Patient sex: M
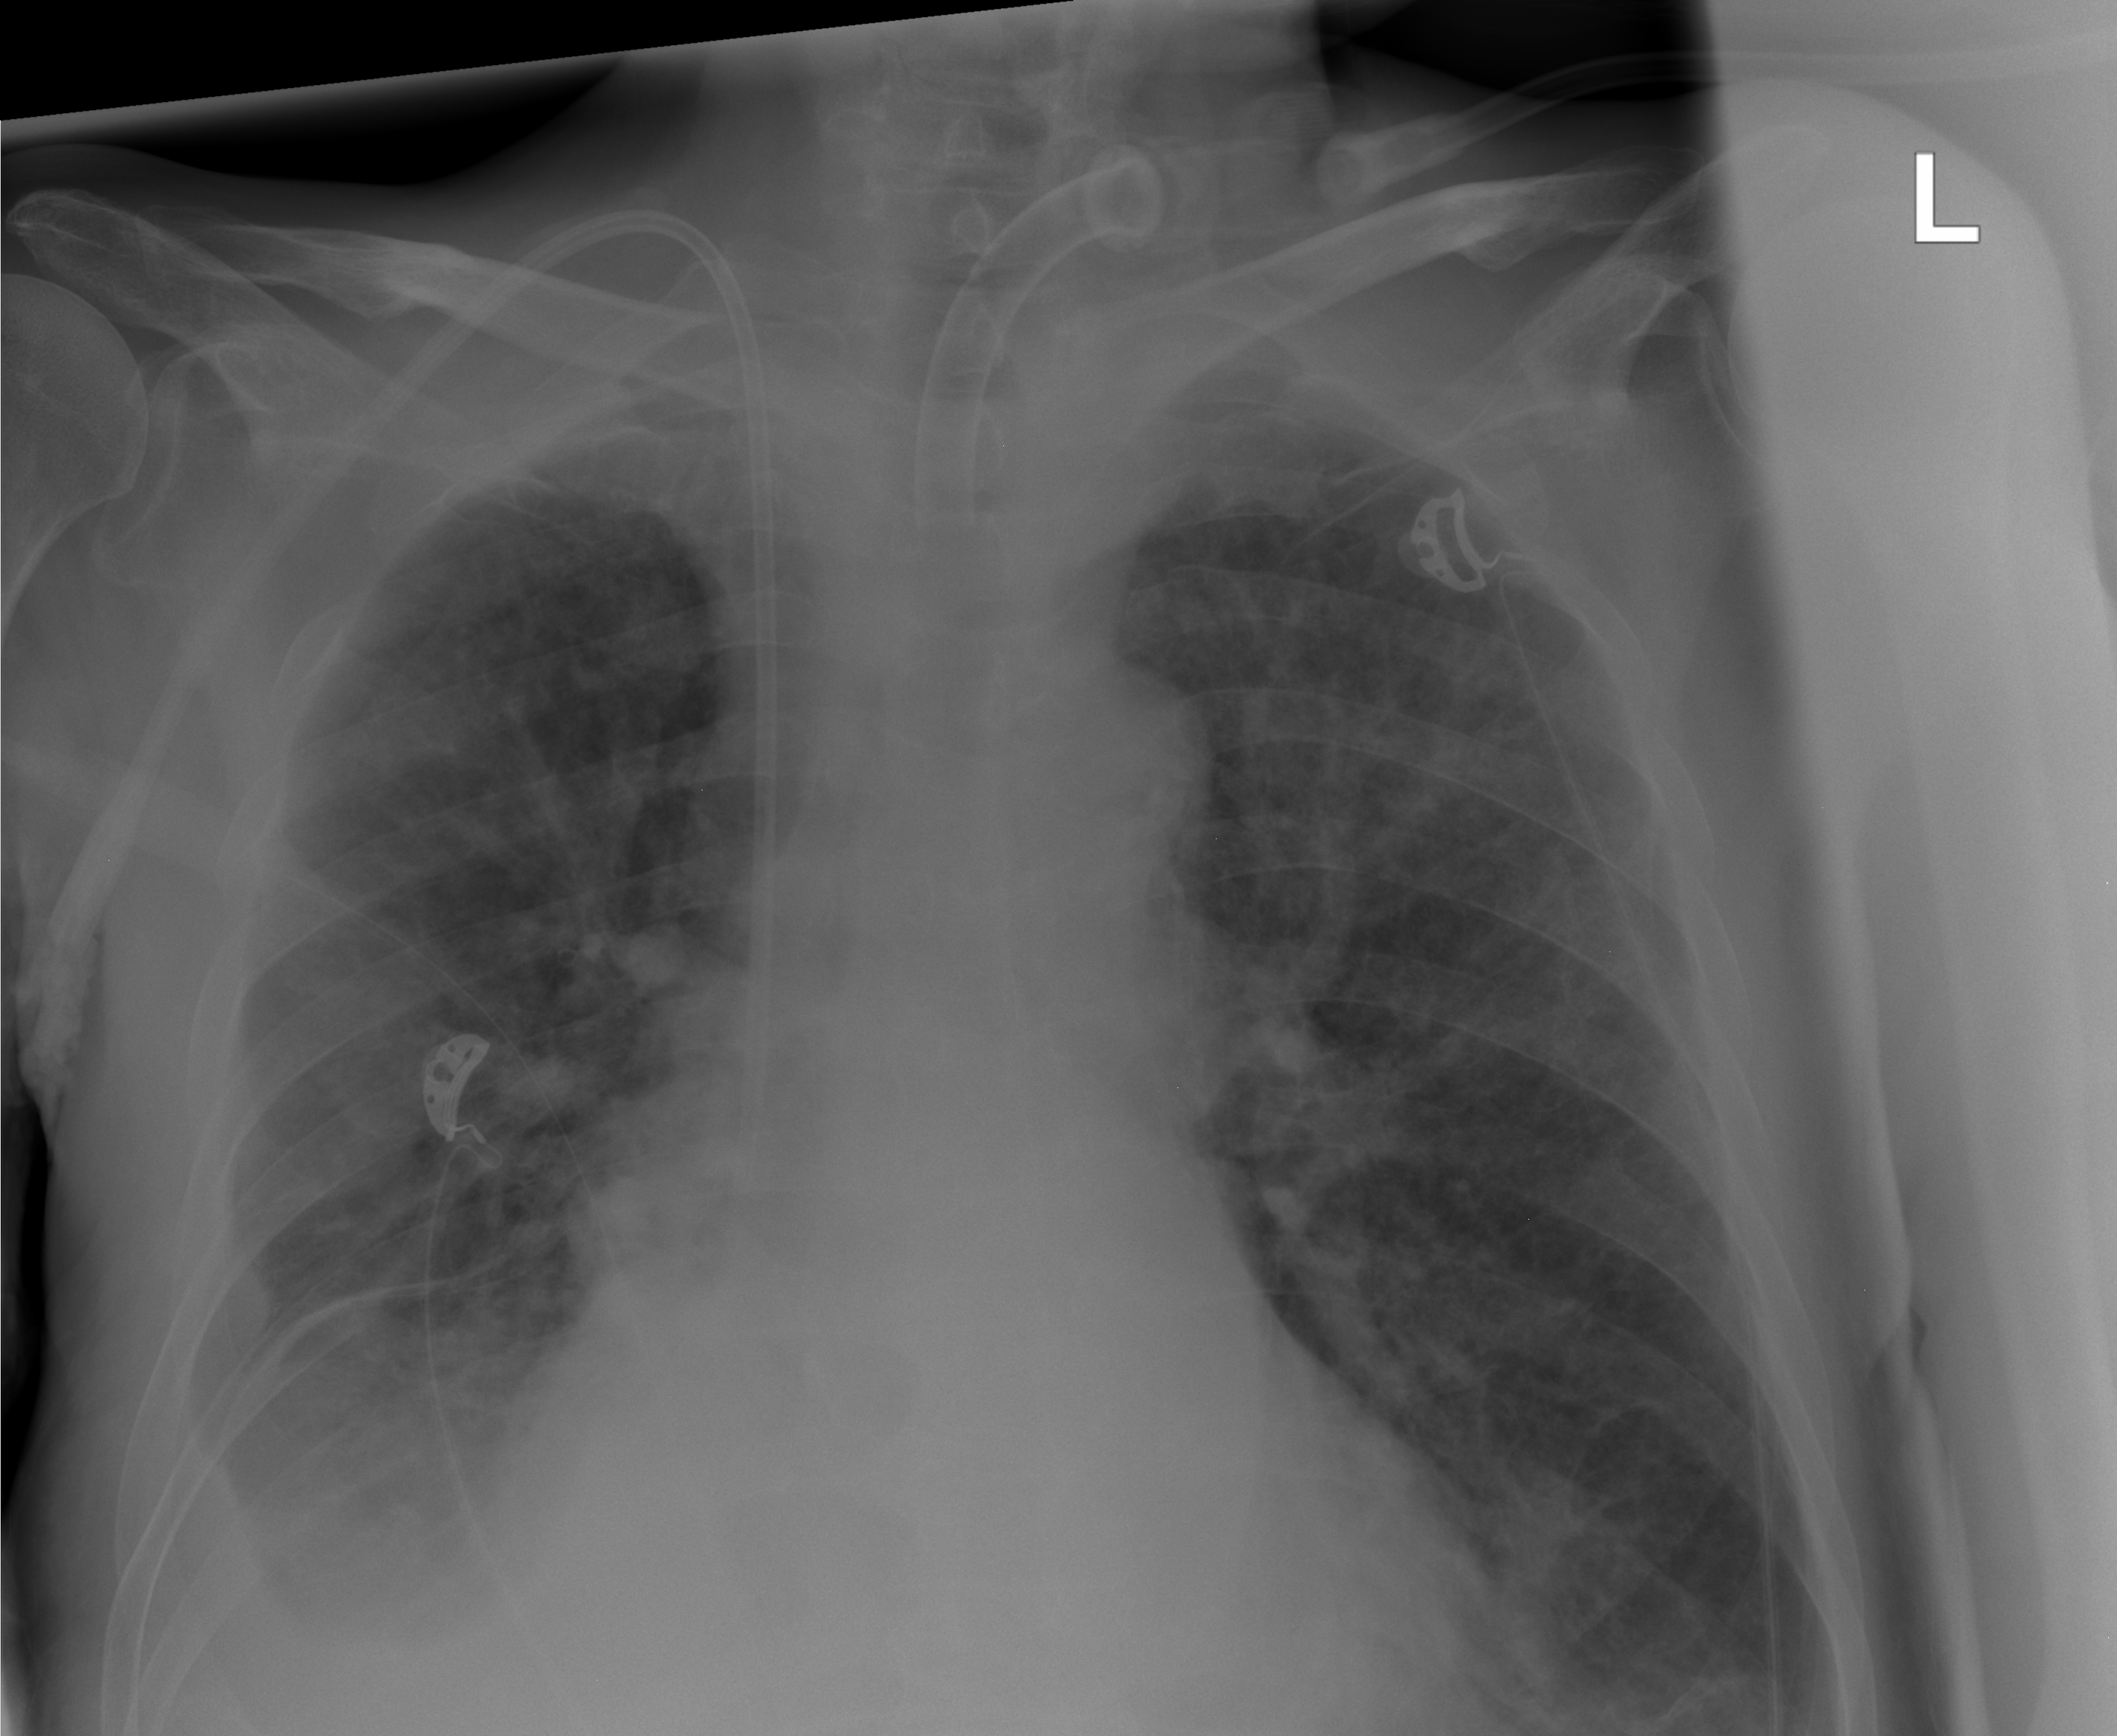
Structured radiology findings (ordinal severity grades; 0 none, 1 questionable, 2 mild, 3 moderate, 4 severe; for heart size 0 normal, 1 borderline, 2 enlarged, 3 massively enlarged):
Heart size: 0
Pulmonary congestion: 2
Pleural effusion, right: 2
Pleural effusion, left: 0
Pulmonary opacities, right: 2
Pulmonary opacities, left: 0
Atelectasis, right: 2
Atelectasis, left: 2